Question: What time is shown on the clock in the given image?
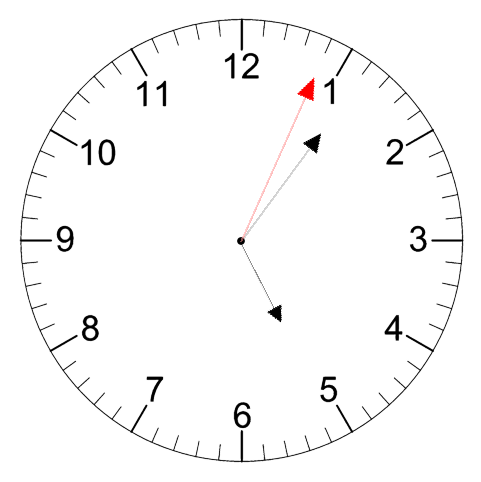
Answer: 05:06:04